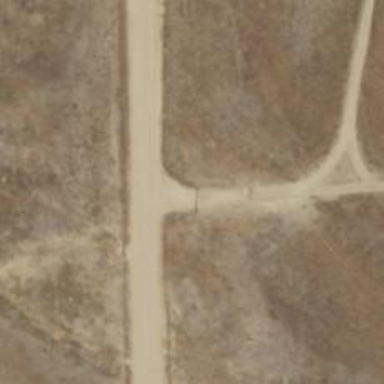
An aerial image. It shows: Road designated for service vehicles in wind farm area.